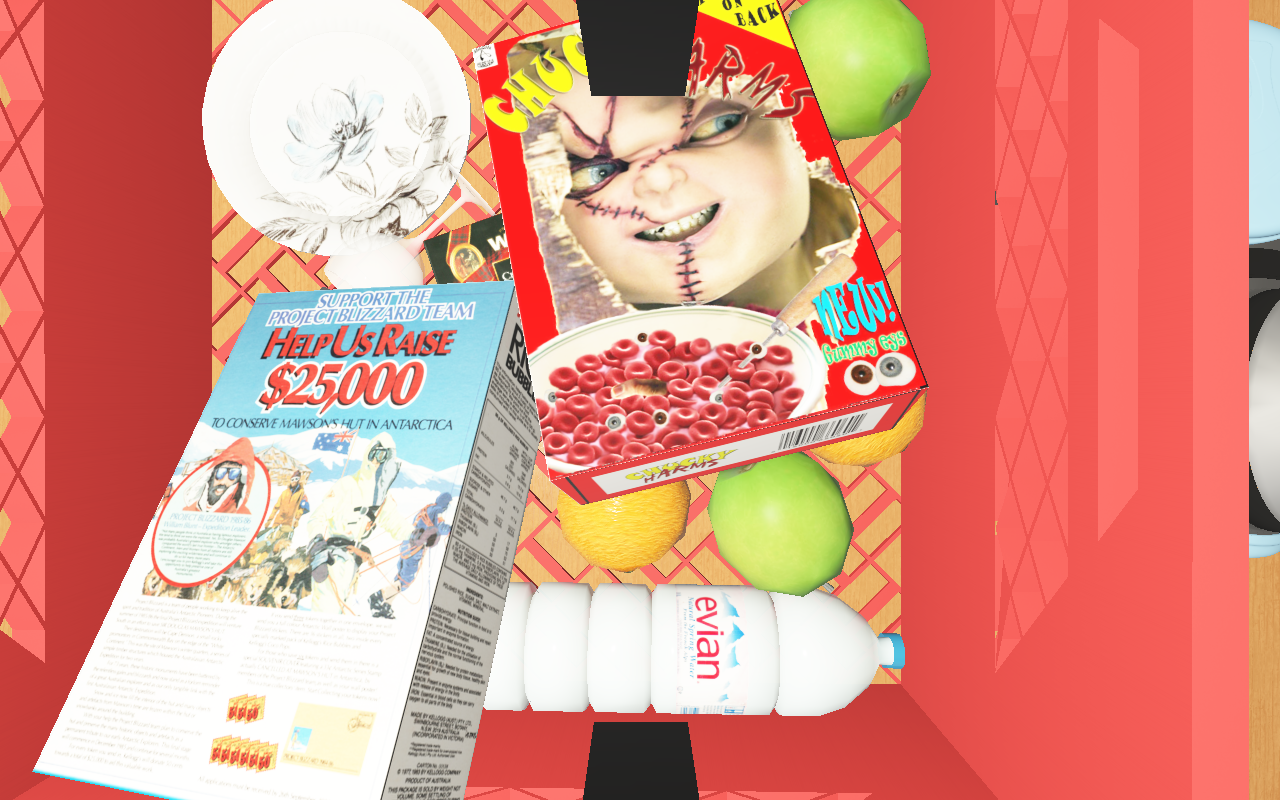
Objects in the scene:
carafe
water bottle
apple
apple
orange
orange
spoon
plate
glass
wineglass
jam jar
biscuit box